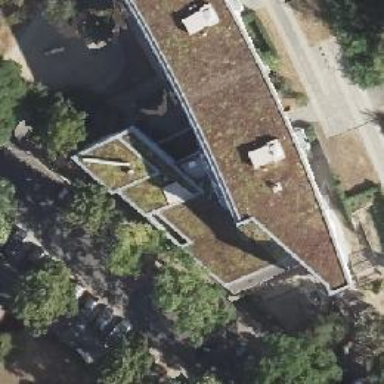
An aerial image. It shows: Kindergarten building.